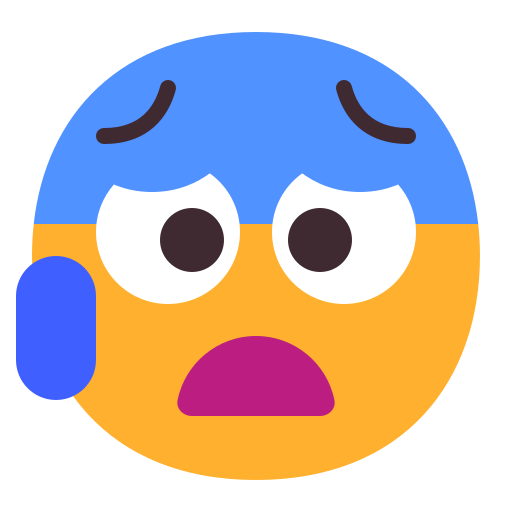
anxious face with sweat flat